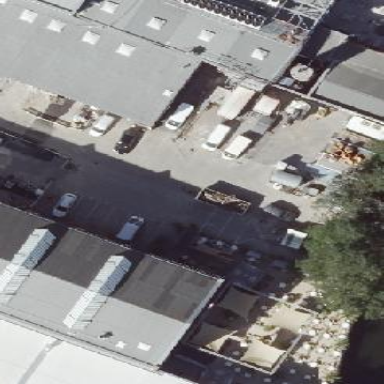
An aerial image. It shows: Commercial building.